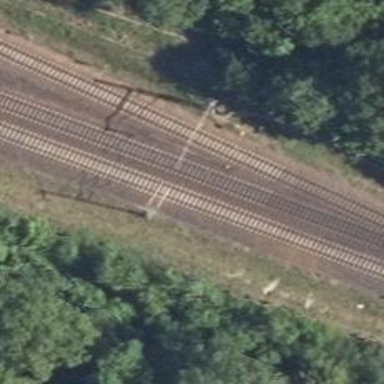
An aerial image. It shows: Railway milestone with catenary mast.